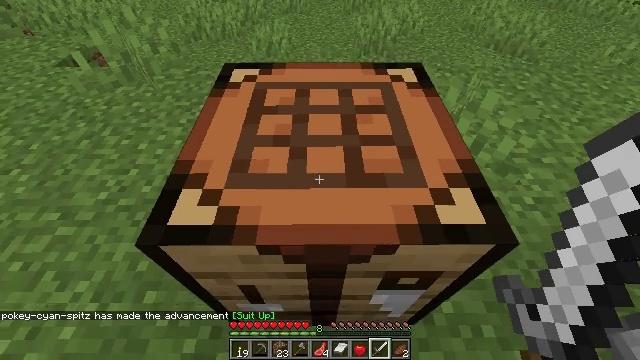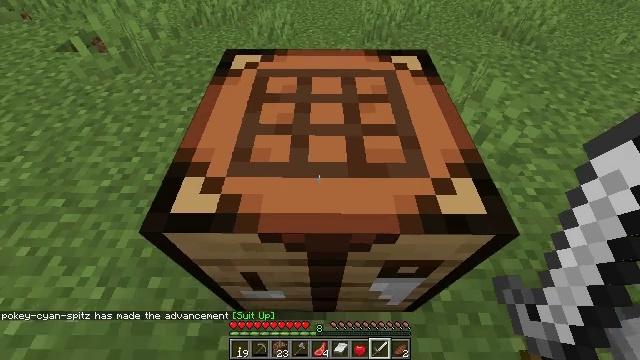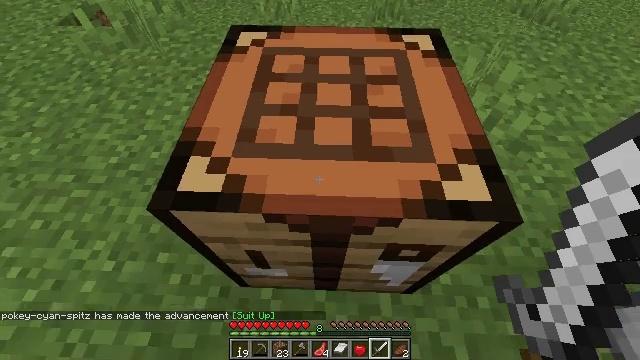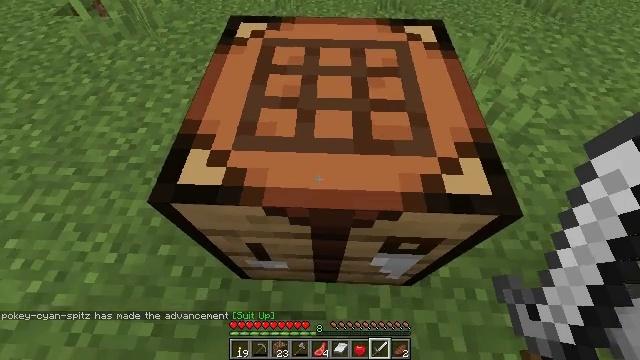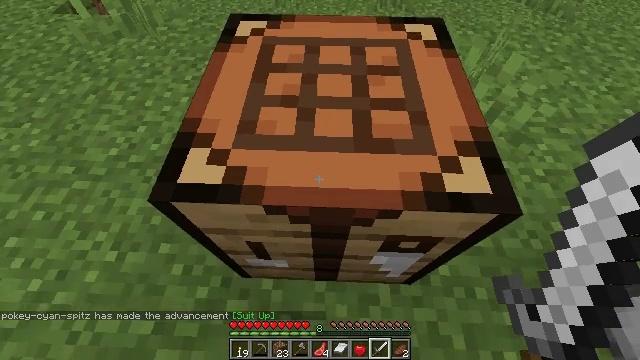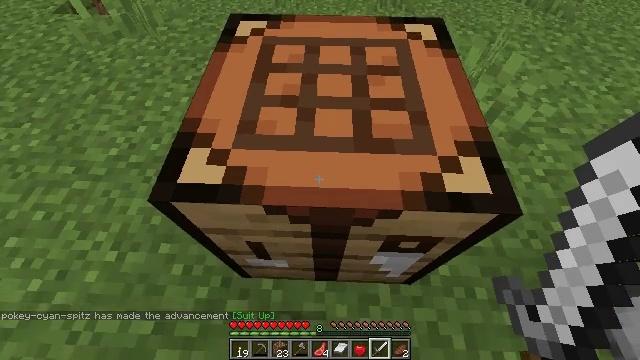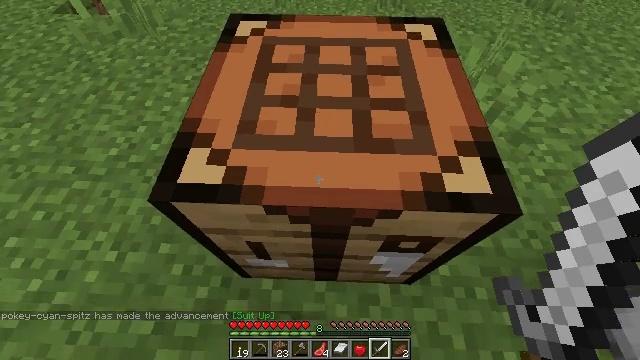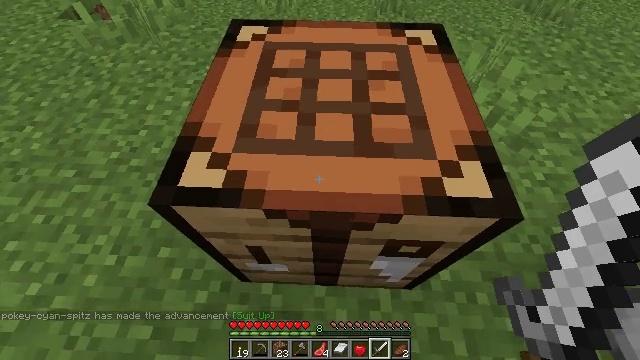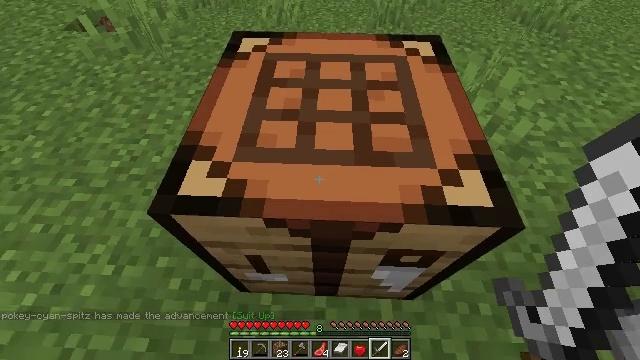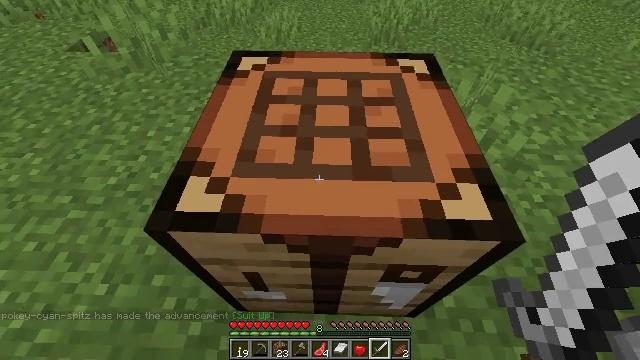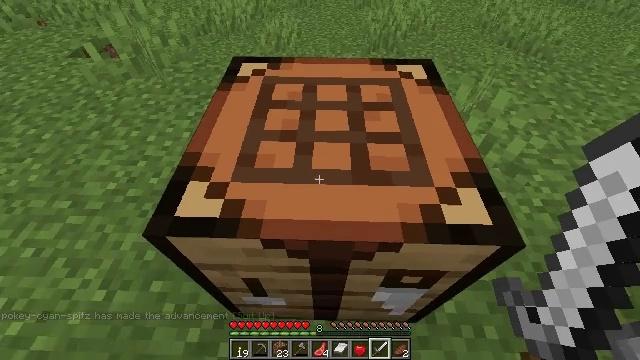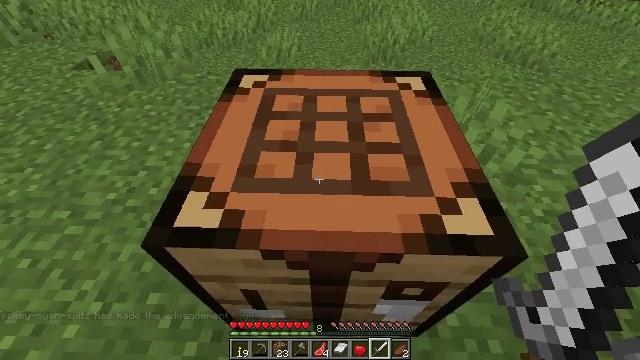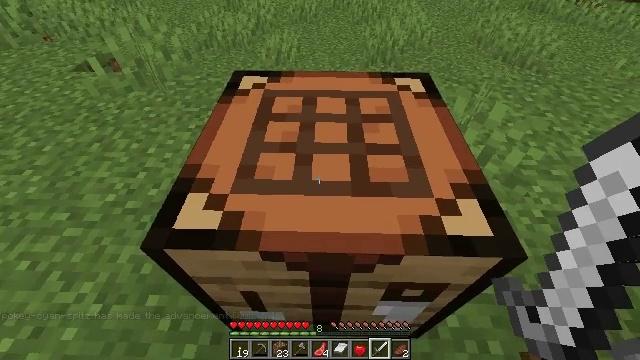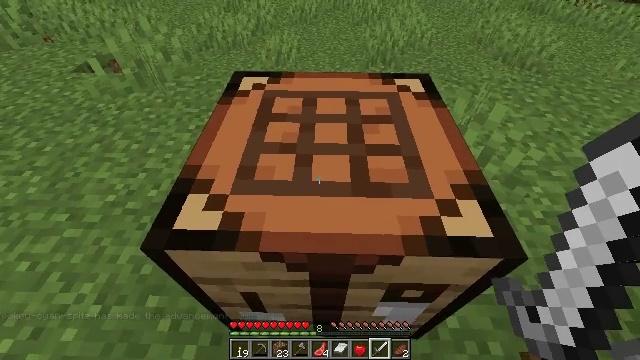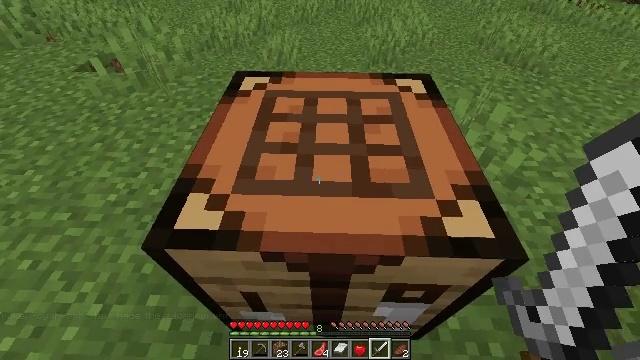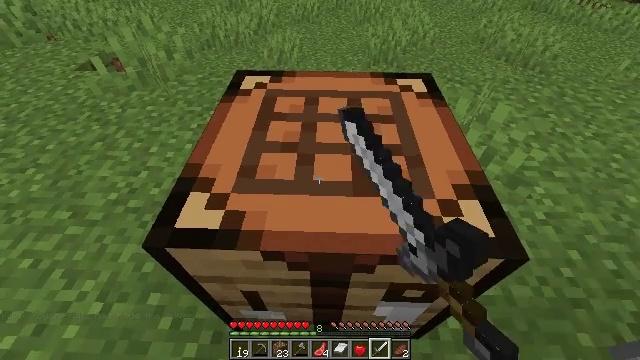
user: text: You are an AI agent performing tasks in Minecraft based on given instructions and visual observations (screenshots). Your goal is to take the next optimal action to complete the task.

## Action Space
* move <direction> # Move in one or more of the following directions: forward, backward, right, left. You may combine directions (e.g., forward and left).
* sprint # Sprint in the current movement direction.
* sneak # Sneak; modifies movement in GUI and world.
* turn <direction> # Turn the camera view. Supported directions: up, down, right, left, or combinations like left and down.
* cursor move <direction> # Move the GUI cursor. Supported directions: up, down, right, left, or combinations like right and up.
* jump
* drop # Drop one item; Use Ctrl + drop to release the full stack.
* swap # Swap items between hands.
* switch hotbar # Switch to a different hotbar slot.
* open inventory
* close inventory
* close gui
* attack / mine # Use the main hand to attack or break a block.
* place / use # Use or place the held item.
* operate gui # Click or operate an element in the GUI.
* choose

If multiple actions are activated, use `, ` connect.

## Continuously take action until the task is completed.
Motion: motion action
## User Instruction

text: Interact with the crafting table to craft a leather helmet.
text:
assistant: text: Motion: turn down
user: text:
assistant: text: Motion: turn left and down
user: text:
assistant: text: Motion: turn down
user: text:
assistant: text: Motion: no_op
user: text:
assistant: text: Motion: no_op
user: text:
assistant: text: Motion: no_op
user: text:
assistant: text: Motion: no_op
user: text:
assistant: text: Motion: turn up
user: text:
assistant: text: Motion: turn up
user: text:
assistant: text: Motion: turn up
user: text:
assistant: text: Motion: turn up
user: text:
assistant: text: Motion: no_op
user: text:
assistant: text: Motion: no_op
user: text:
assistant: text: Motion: use / place
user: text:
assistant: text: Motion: use / place
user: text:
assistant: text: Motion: use / place
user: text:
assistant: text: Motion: no_op
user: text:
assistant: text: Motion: no_op
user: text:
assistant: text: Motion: open gui
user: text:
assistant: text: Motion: no_op
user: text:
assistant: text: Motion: no_op
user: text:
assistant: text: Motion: no_op
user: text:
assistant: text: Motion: no_op
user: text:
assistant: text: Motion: no_op
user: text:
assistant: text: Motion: no_op
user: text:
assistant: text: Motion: no_op
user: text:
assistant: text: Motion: no_op
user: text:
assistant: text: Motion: no_op
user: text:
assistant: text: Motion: no_op
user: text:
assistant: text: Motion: no_op